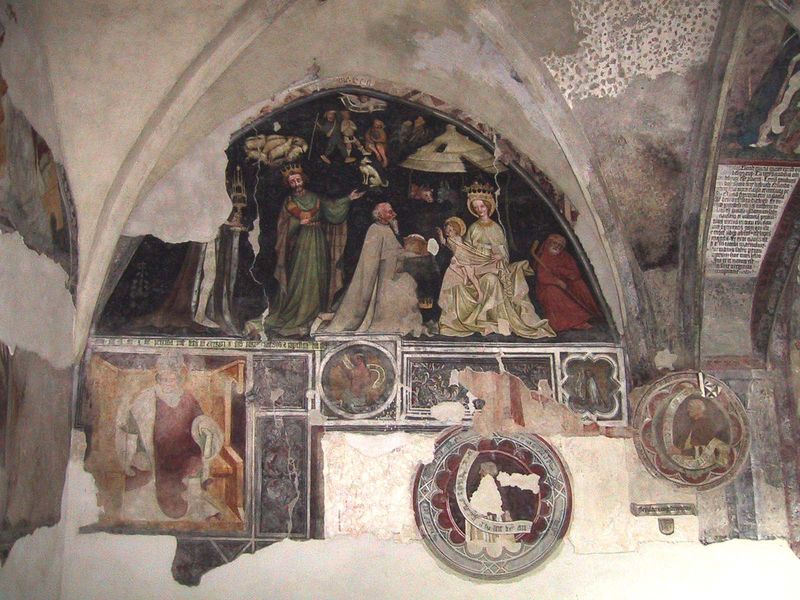
Titel: Fresko mit der Anbetung der Hl. Drei Könige, darunter gemalter Totenschild des Konrad Schaller (von 1413)
Standort: Brixen, Dom (EU - I - Südtirol)
Schlagwörter: flügel, gemälde, gott, grün, menschen, sitzen, bunt, frau, schwarz, dach, hund, rot, tiere, wand, falten, rahmen, stein, hütte, kirche, decke, drei, innen, kind, krone, kreis, rund, engel, bilder, liebe, bogen, farben, querformat, könig, thron, wandgemälde, wandmalerei, faltenwurf, foto, gewölbe, kirch, knien, kreise, kaputt, heiligenschein, spitzbogen, christus, jesus, mittelalter, fresken, stall, könige, heilige, fresko, heilig, maria, madonna, anbetung, jerusalem, schafe, geburt, ziegen, kreuzgang, kronen, deckenmalerei, jesuskind, beschädigt, bethlehem, heilige drei könige, wandmalereien, amen, spitzbogenkirche